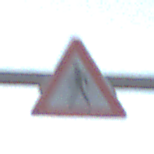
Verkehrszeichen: FussgaengerRechts
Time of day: SunriseSunset
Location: Outdoor (Nature)
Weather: Clear
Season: NotSpecified
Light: Natural